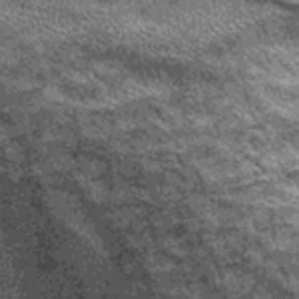
Label: frost